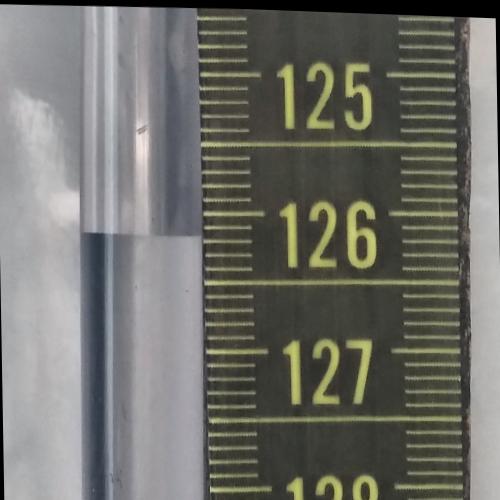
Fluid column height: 126.2 cm